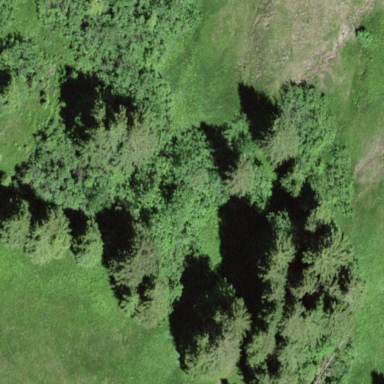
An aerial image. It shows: Forest area.